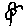
Label: flower